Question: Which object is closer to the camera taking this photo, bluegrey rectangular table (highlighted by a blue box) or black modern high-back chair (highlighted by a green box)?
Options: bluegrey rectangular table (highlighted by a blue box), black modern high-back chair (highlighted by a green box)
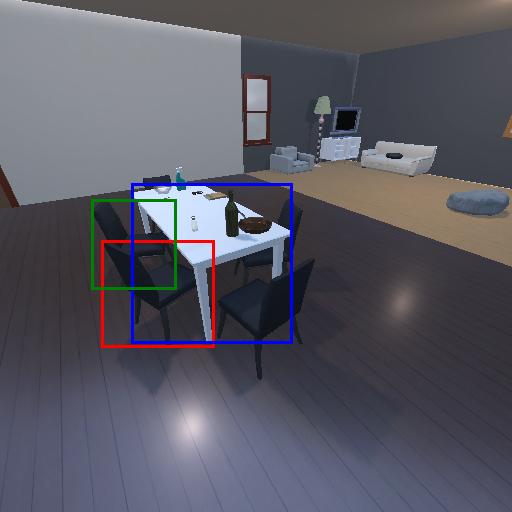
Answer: bluegrey rectangular table (highlighted by a blue box)